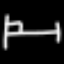
Label: bed